Question: I have an app with three 'TableViews' and each is in a separate 'ViewController'. I want pass the data from the 'firstVC' to the 'secondVC' to the 'thirdVC'. Club -> Member -> transaction. If there is just one club, there is no problem.
In the second club, there are the members from the second club, which has to be like this.
### Problem
But if the user clicks on the member, there are the transactions from the members of the first club at the indexPath from the first club.
### My thoughts
So I have to account the club as well to the transactions. But my solutions just threw errors.
So maybe you have a good solution. I found a solution here but this didin't helped me.
Here is my 'TableView' code:
'''
func tableView(_ tableView: UITableView, numberOfRowsInSection section: Int) -> Int {
return member?.transactions?.count ?? 0
}
func tableView(_ tableView: UITableView, cellForRowAt indexPath: IndexPath) -> UITableViewCell {
let cell = tableViewTransaction.dequeueReusableCell(withIdentifier: "transactionCell", for: indexPath)
if let transaction = member?.transactions?[indexPath.row] {
cell.textLabel?.text = transaction.reason
let moneystring = String(transaction.money)
cell.detailTextLabel?.text = moneystring + " Fr."
if transaction.money < 0.0 {
cell.detailTextLabel?.textColor = UIColor.red
}
if transaction.money > 0.0 {
cell.detailTextLabel?.textColor = UIColor(red: 0, green: 110/255, blue: 0, alpha: 0.8)
}
}
return cell
}
'''
Club fetch:
'''
guard let appDelegate = UIApplication.shared.delegate as? AppDelegate
else {
return
}
let managedContext = appDelegate.persistentContainer.viewContext
let fetchrequest: NSFetchRequest <Verein> = Verein.fetchRequest()
do {
clubs = try managedContext.fetch(fetchrequest)
tableViewClub.reloadData()
} catch {
print("Could not fetch")
'''
Member fetch:
'''
guard let appDelegate = UIApplication.shared.delegate as? AppDelegate else {
return
}
let managedContext = appDelegate.persistentContainer.viewContext
let fetchrequest: NSFetchRequest<Member> = Member.fetchRequest()
do {
members = try managedContext.fetch(fetchrequest)
self.tableViewMember.reloadData()
} catch {
print("Could not fetch")
}
'''
Description of the App-

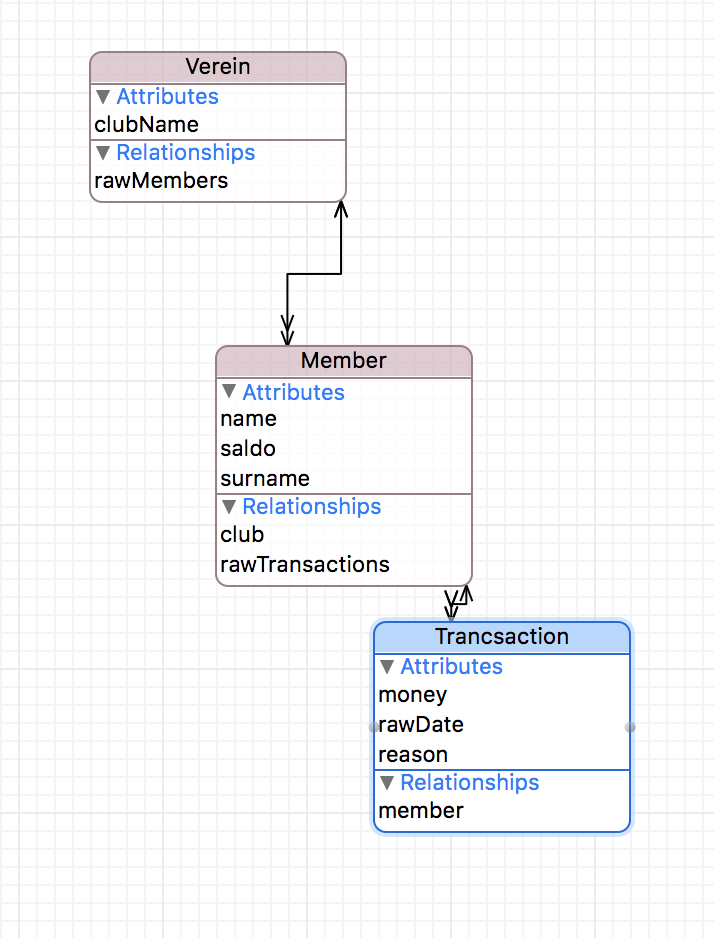
Answer: UITableView cells are reused, so if you load a previously used cell -- with its label's already set -- could be used for a new one. Because you're only setting the cell's labels if a transaction is found, if no transaction is found the cell will simply show the data that was previously loaded. You need to do something like this.
'''
func tableView(_ tableView: UITableView, cellForRowAt indexPath: IndexPath) -> UITableViewCell {
let cell = tableViewTransaction.dequeueReusableCell(withIdentifier: "transactionCell", for: indexPath)
// clear the cell
cell.textLabel?.text = "" // blank or whatever the default should be
cell.detailTextLabel?.text = ""
// load any new data
if let transaction = member?.transactions?[indexPath.row] {
cell.textLabel?.text = transaction.reason
let moneystring = String(transaction.money)
cell.detailTextLabel?.text = moneystring + " Fr."
if transaction.money < 0.0 {
cell.detailTextLabel?.textColor = UIColor.red
}
if transaction.money > 0.0 {
cell.detailTextLabel?.textColor = UIColor(red: 0, green: 110/255, blue: 0, alpha: 0.8)
}
}
return cell
}
'''